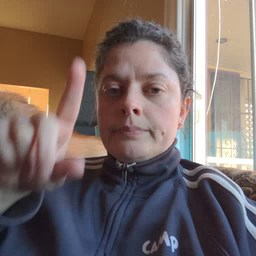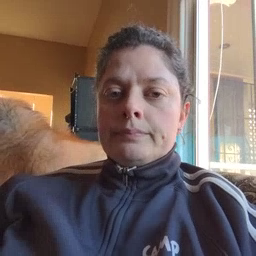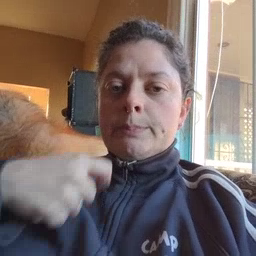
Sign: zipper